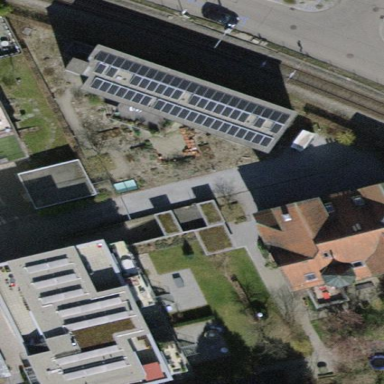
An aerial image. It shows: Apartment building with flat roof.